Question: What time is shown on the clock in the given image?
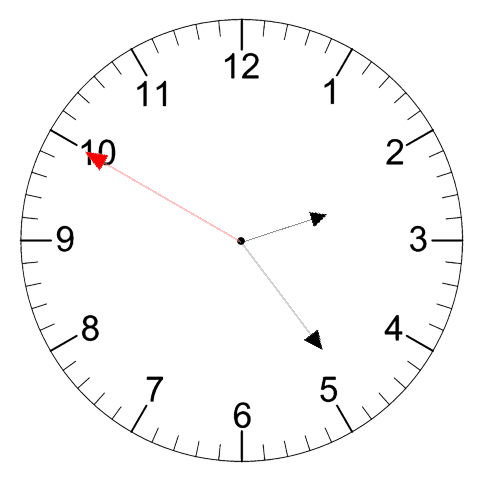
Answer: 02:23:50